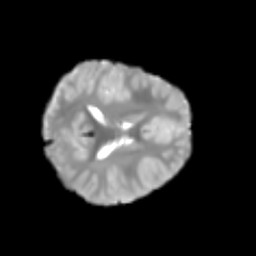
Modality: T2w
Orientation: axial
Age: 6
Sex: female
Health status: healthy